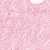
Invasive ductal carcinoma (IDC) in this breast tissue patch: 0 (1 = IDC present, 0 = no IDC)